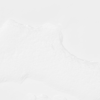
Label: not_dusty